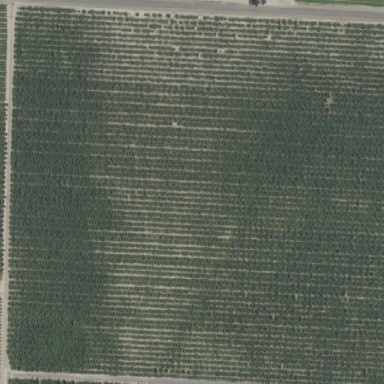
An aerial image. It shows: Almond orchard with rows of almond trees.